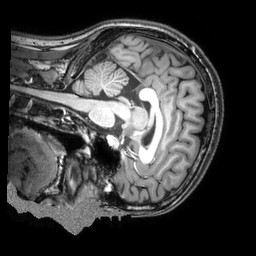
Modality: T1w
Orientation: sagittal
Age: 32
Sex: female
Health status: healthy
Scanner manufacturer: philips
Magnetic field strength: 3 T
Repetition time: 0.008156 s
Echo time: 0.003748 s